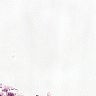
Metastatic tissue present: no